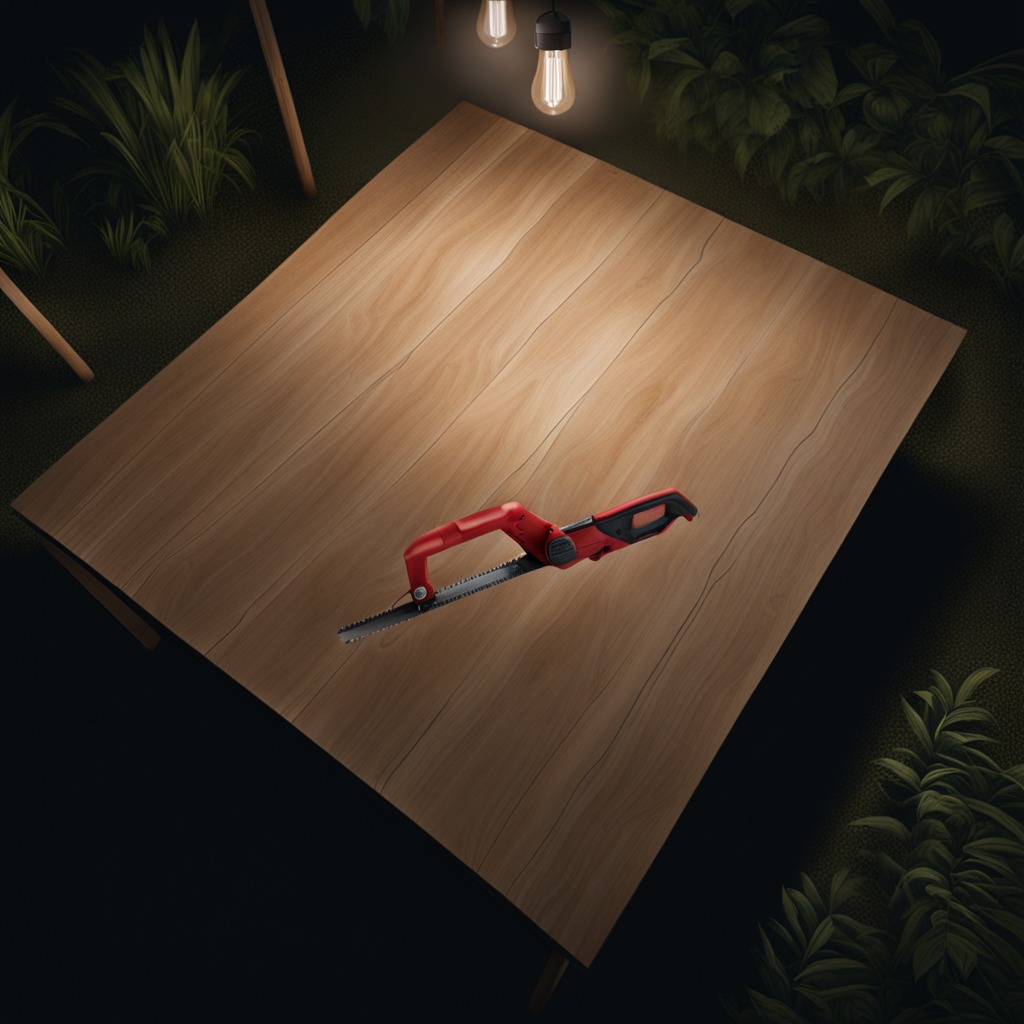
A handheld metal saw lies on a wooden table inside a jungle field workshop tent at night.